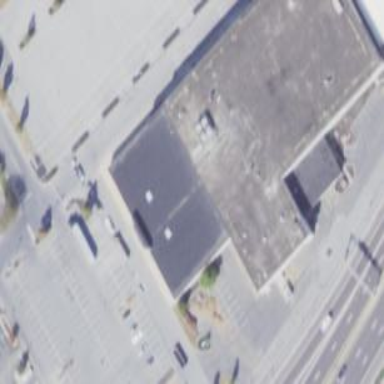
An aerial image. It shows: Supermarket building.